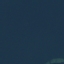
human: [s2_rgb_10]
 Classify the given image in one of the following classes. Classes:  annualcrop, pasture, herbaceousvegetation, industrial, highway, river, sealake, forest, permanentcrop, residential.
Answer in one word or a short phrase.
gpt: SeaLake